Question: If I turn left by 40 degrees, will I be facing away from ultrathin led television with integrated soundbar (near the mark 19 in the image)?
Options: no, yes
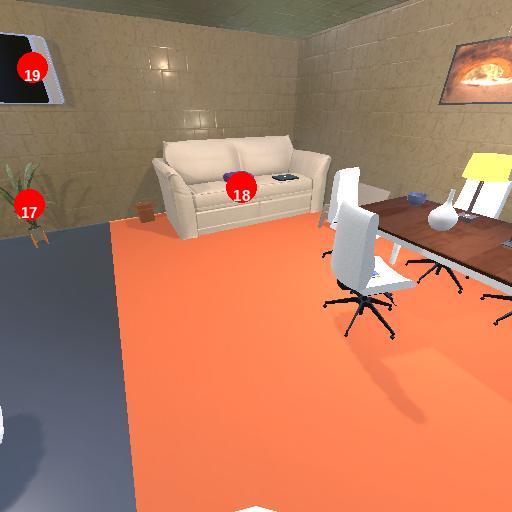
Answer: no